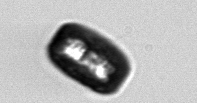
Label: Thalassiosira